Interaction volume radius: 5 \u00c5
Interaction volume height: 20 \u00c5
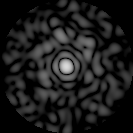
Disorder parameter: 0.8241